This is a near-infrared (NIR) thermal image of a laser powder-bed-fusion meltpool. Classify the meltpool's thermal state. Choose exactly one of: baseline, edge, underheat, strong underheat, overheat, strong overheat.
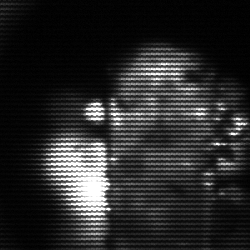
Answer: strong underheat